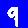
Digit: 9